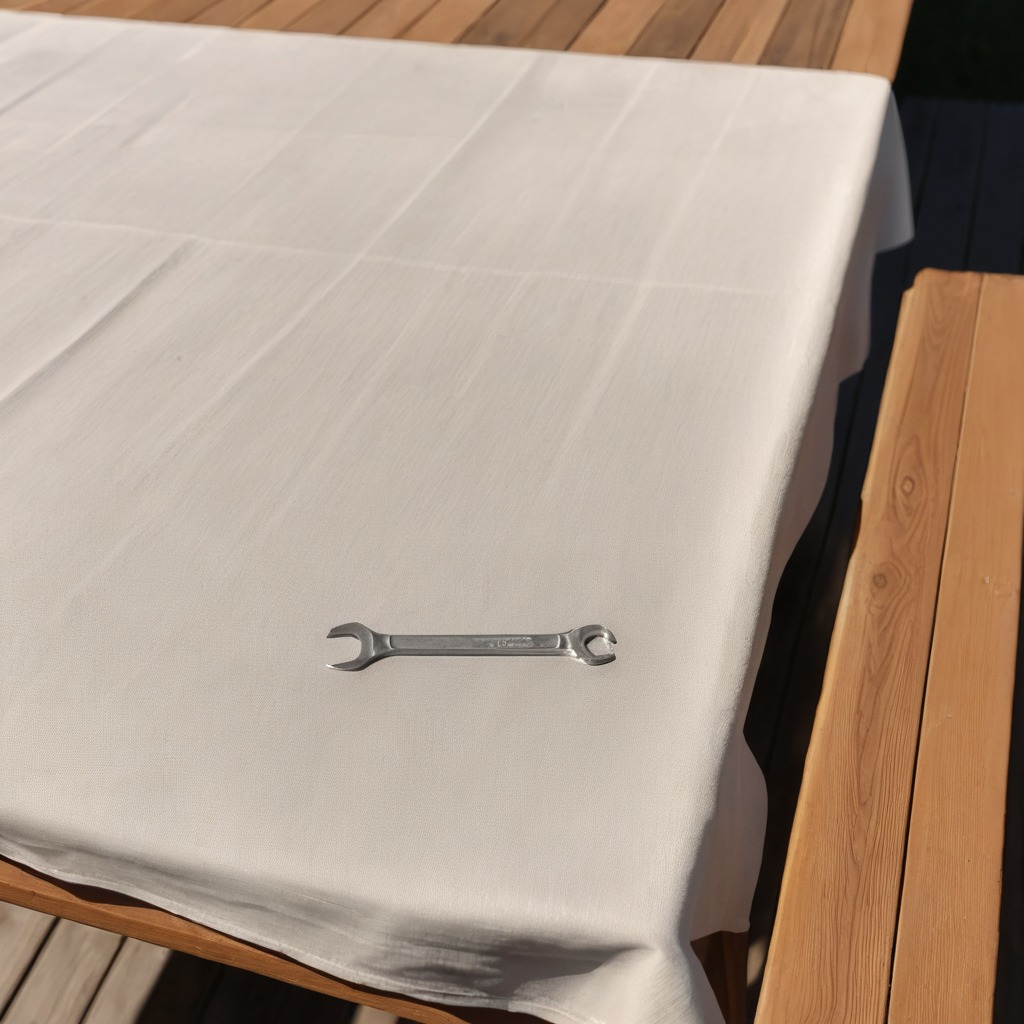
An wrench is lying on the wooden table in the outdoor workshop.